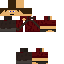
A male human skin with medium skin, wearing brown long hair dressed in a red hoodie and brown pants, featuring a closed mouth.